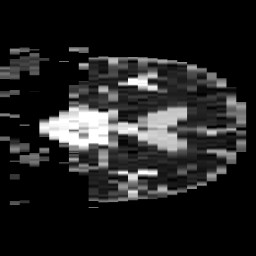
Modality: ADC
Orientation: coronal
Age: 78
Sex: male
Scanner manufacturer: philips
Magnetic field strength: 3 T
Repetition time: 4.584 s
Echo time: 0.07305 s